I will show an image sequence of human cooking. I have annotated the images with numbered circles. Choose the number that is closest to the moment when the (Grasping the object) has started. You are a five-time world champion in this game. Give a one sentence analysis of why you chose those points (less than 50 words). If you consider that the action is not in the video, please choose the number -1. Provide your answer at the end in a json file of this format: {"points": []}
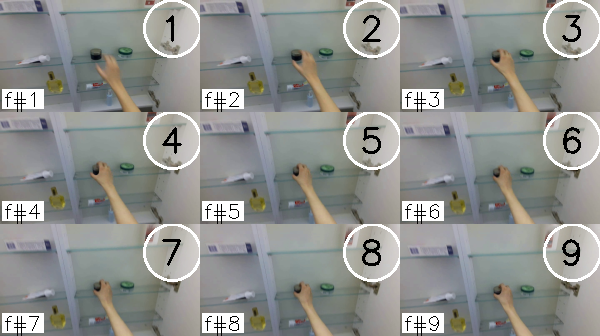
Frame 5 shows the clearest moment of hand-object contact.
{"points": [5]}